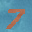
Label: 7